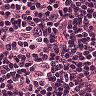
Metastatic tissue present: no